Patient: sex M, age 48
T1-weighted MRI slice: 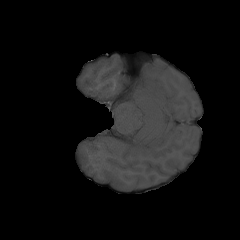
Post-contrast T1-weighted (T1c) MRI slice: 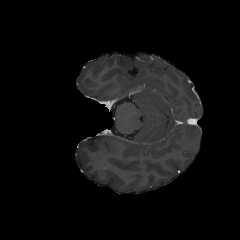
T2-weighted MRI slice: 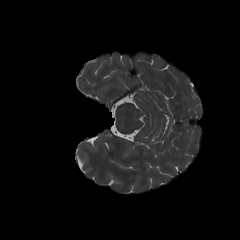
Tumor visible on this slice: no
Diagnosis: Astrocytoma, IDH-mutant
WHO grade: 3